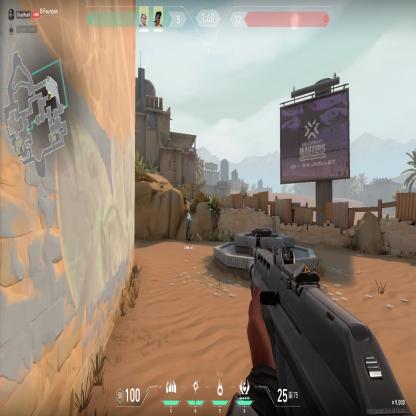
Label: teammate